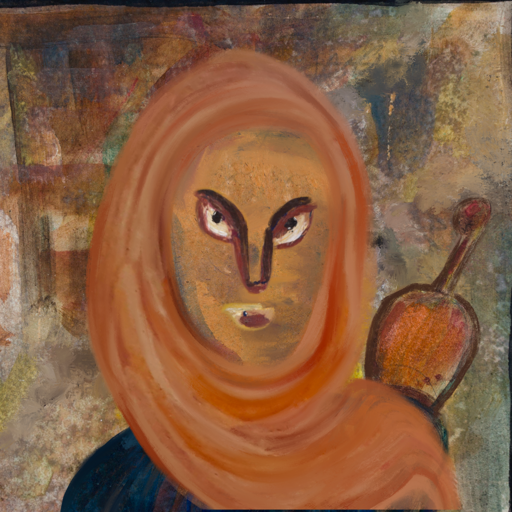
Background: Mosgoul, Head And Neck Front: In_The_Sun, Face Front: After_Raid, Bust: Pipe, Hair Front: Blank, Head Accessory: Pious_Lady_Scarf, Second Necklace: Blank, Necklace: Blank, Baby: Blank